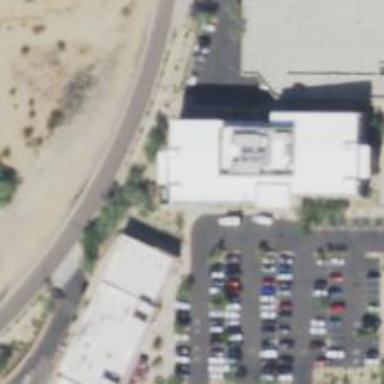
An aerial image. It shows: Healthcare clinic.